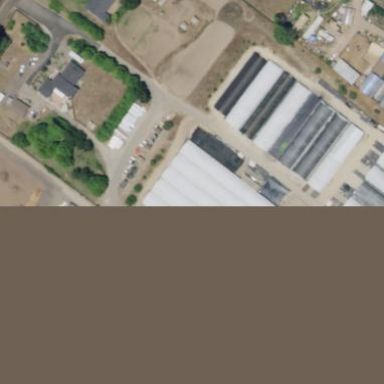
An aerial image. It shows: Greenhouse.